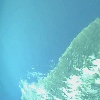
Label: water